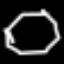
Label: octagon